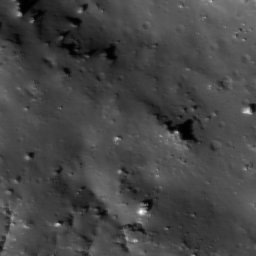
Host type: background_regolith
Lunar coordinates: latitude nan, longitude nan